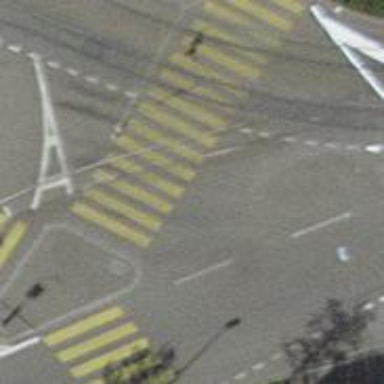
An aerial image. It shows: Tram level crossing on railway.